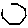
Label: hexagon